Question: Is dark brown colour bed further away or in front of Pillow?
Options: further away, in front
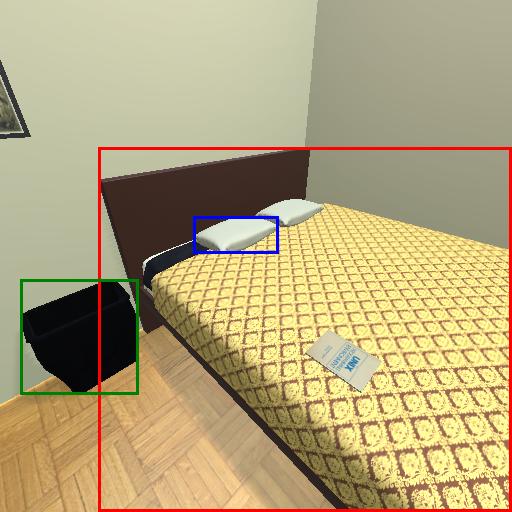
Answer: further away